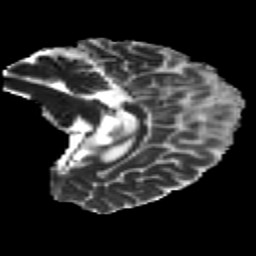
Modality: MD
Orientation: sagittal
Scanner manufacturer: ge
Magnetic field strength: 3 T
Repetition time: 17 s
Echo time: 0.0855 s